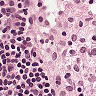
Metastatic tissue present: no